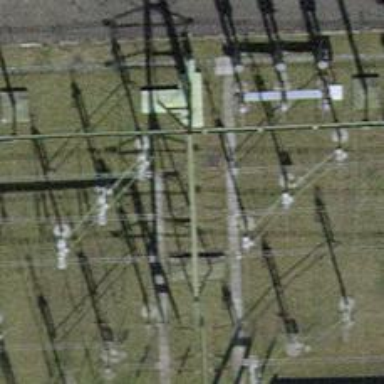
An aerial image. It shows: Power line carrying busbar.